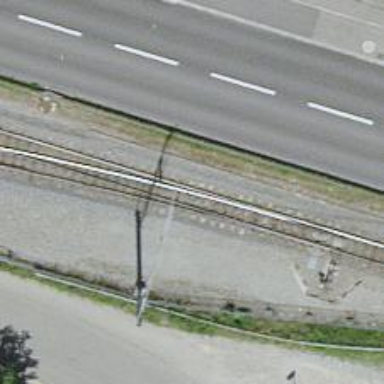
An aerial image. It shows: Railway switch.